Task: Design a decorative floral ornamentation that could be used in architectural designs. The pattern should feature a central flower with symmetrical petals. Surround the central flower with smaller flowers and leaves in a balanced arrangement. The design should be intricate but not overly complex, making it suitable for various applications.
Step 1694:
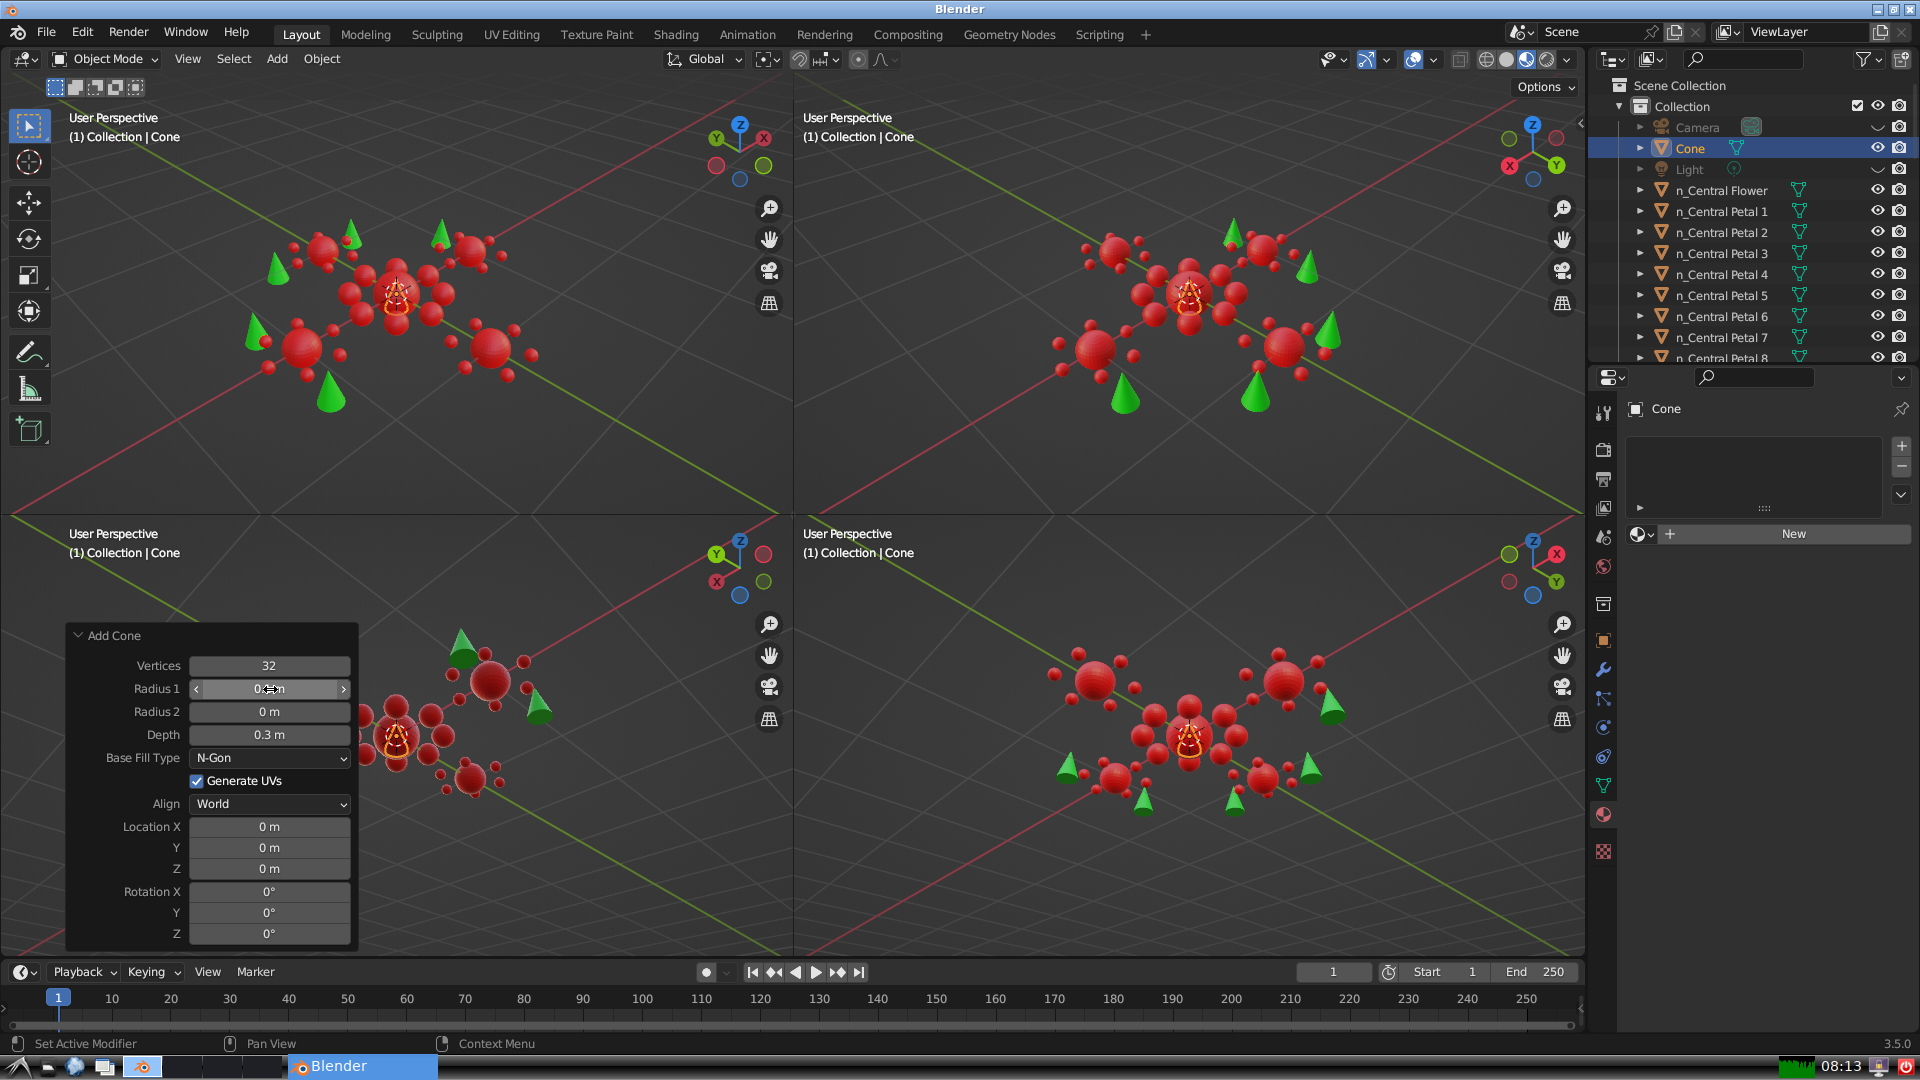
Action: click: no